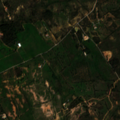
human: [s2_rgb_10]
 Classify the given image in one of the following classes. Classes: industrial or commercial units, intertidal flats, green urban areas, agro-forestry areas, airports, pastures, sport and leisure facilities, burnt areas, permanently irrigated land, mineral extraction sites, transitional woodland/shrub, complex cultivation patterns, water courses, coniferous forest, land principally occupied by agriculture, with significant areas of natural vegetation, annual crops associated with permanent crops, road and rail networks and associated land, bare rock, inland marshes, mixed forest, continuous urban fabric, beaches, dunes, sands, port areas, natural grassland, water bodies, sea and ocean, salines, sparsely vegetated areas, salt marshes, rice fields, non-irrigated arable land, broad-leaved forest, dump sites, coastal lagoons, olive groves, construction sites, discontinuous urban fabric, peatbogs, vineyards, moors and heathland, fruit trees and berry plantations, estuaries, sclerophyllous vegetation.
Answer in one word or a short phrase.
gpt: vineyards, complex cultivation patterns, land principally occupied by agriculture, with significant areas of natural vegetation, sclerophyllous vegetation